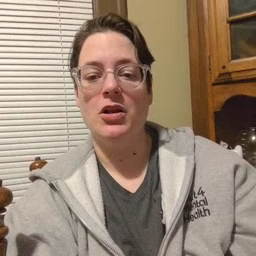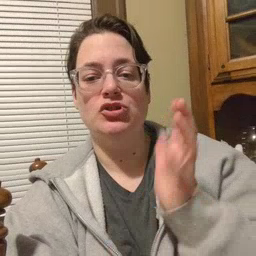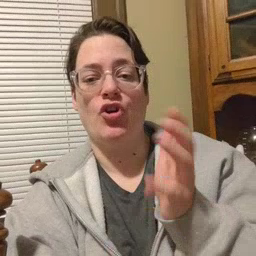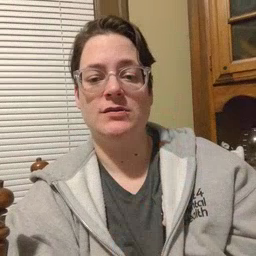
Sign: talk